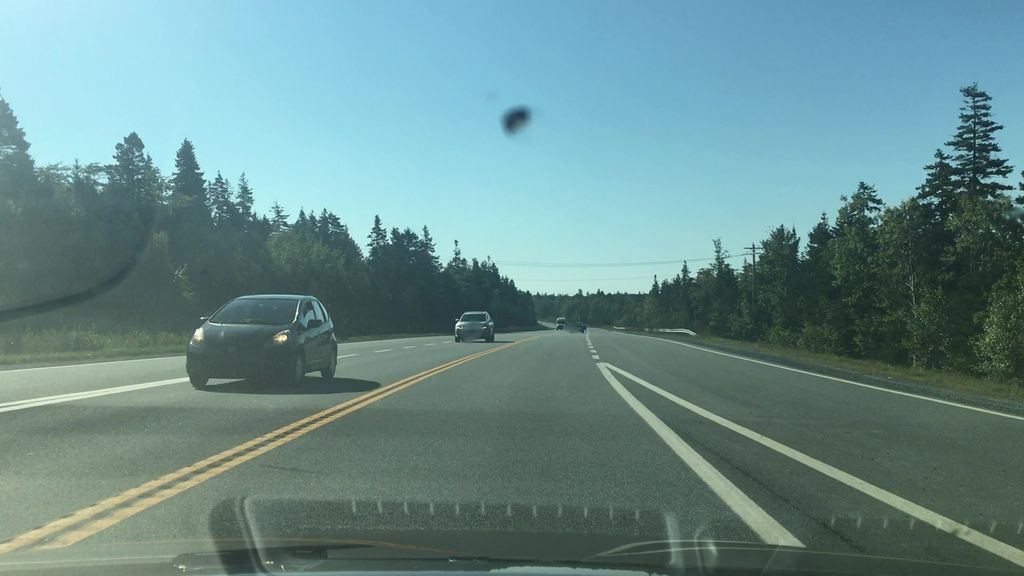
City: halifax